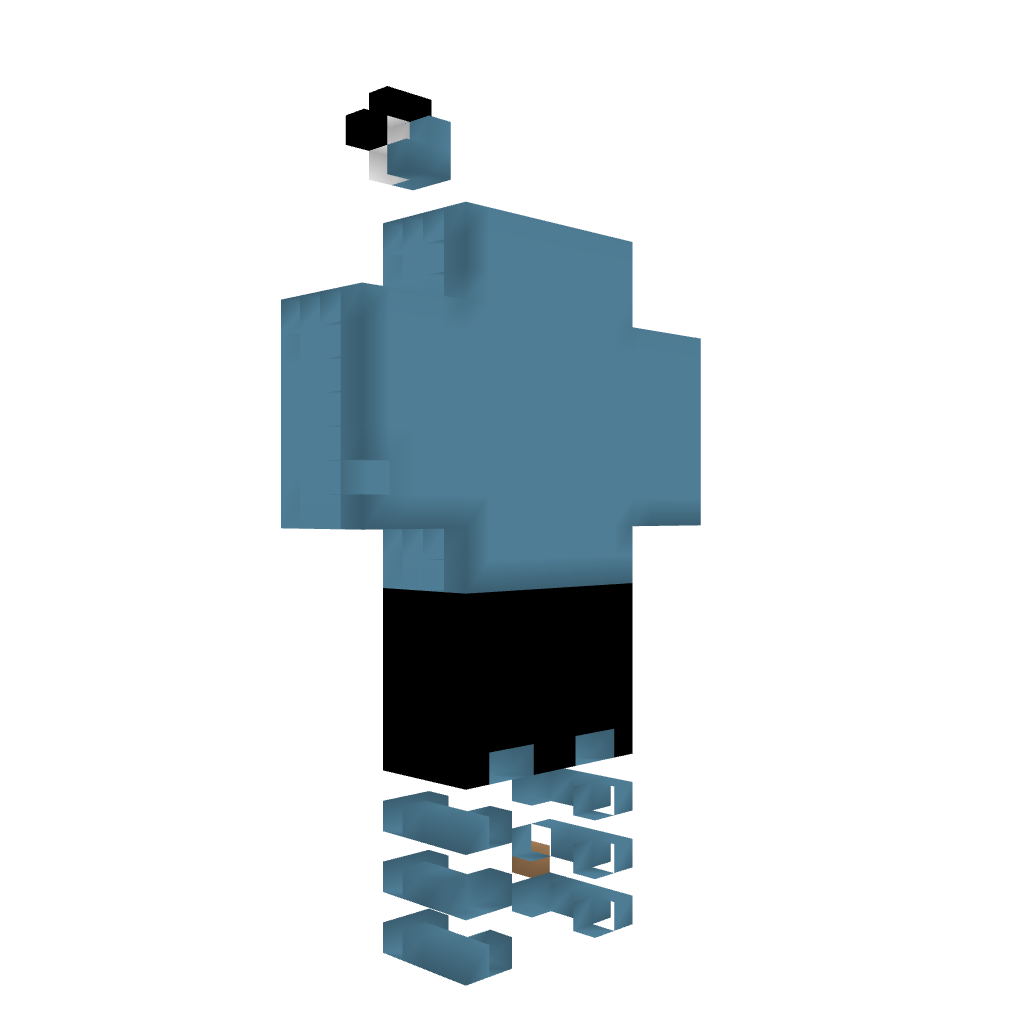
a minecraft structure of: Statue - Jessi bad low quality